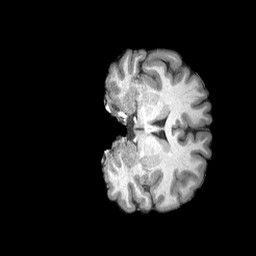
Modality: T1w
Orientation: coronal
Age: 23
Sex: female